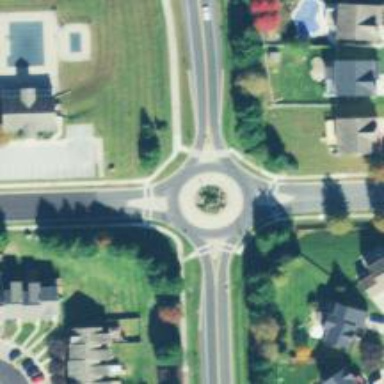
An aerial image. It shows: Tertiary road leading to roundabout.